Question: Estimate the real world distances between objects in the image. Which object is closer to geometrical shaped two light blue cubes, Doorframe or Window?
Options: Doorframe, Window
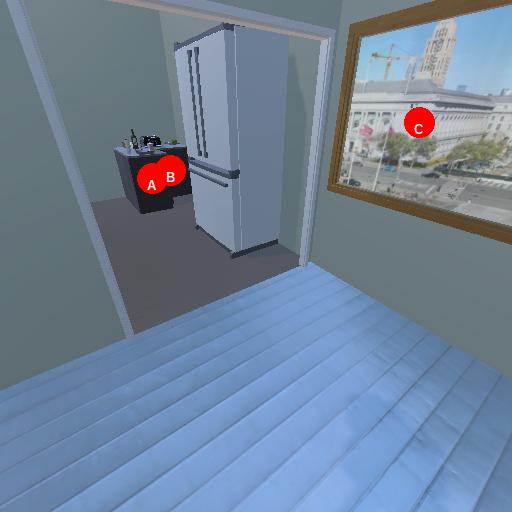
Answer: Doorframe